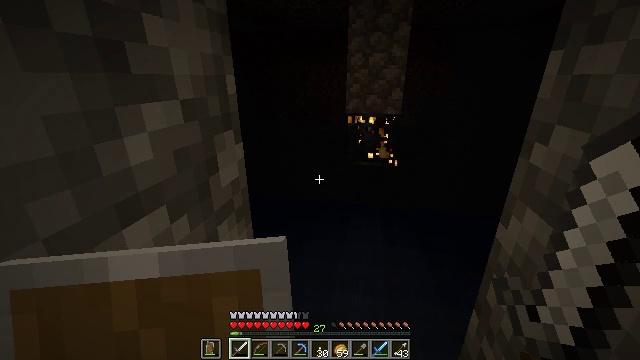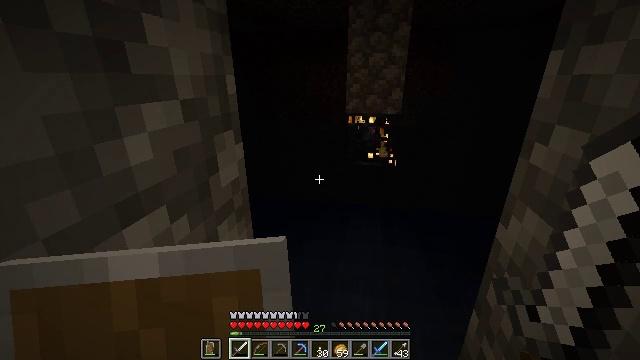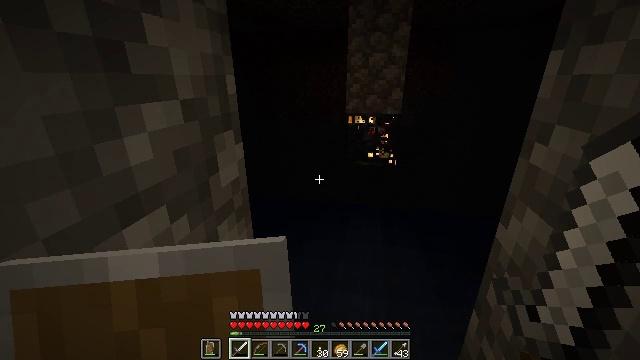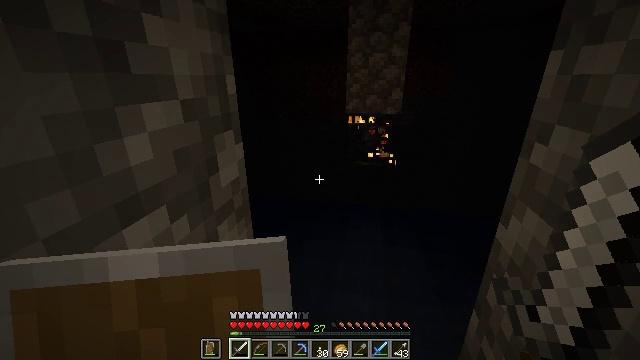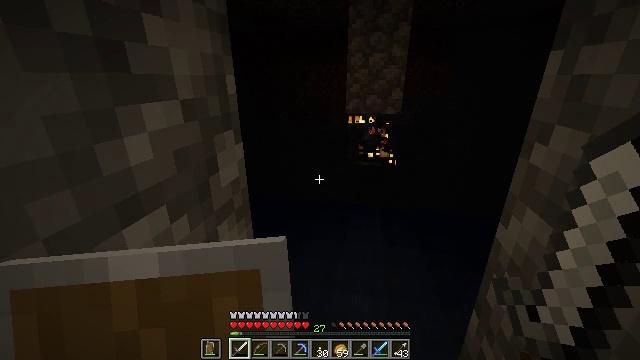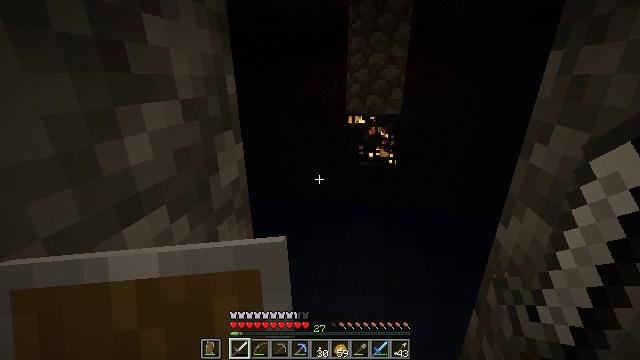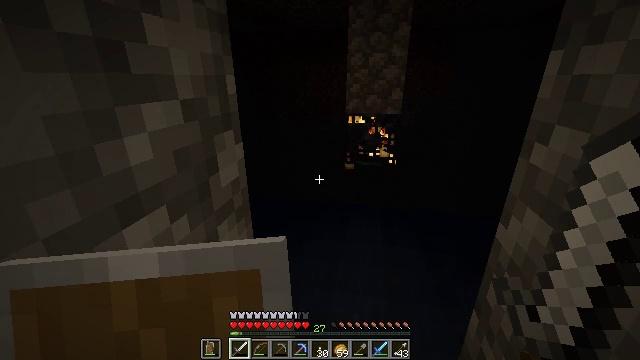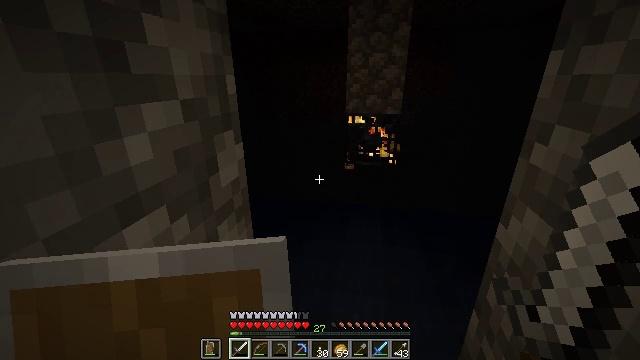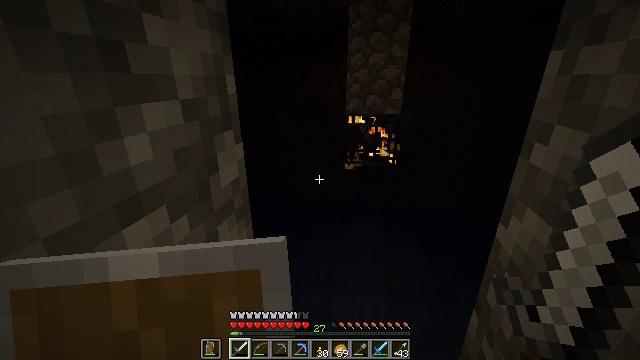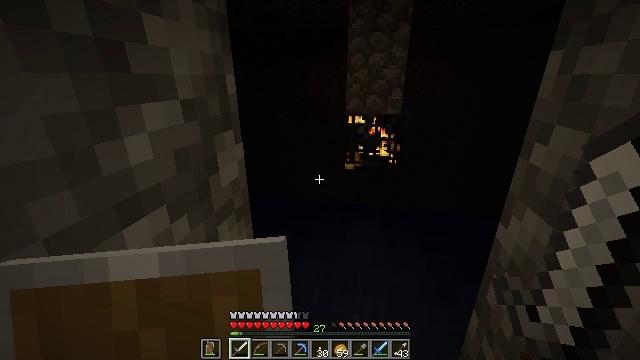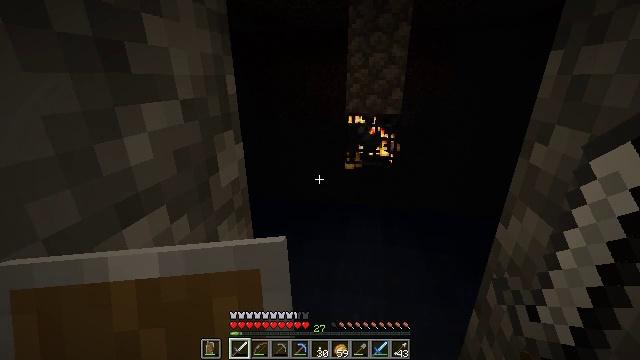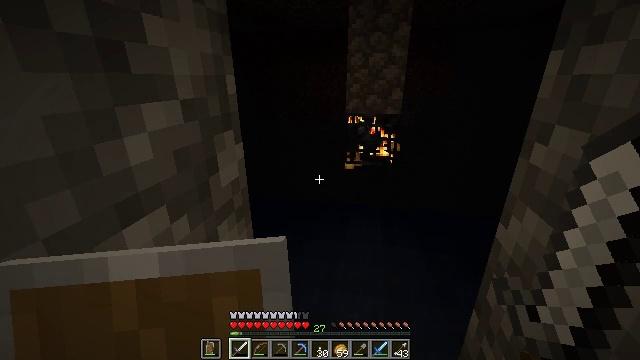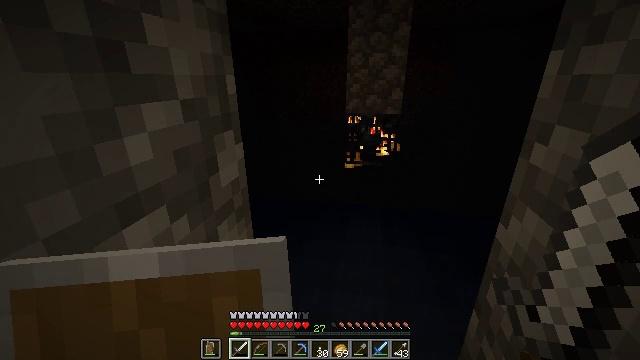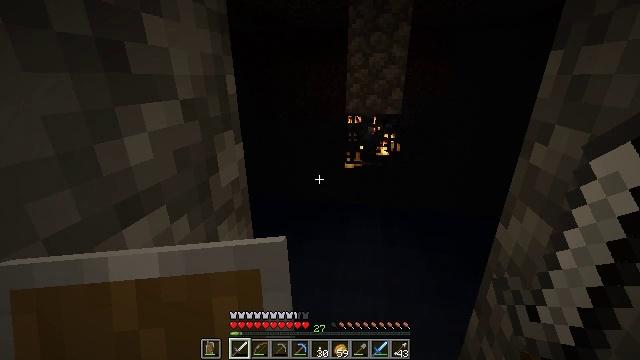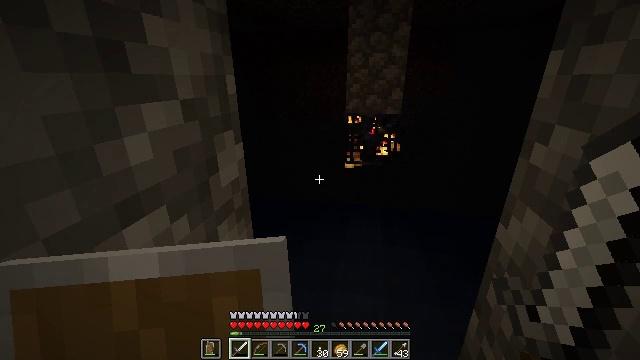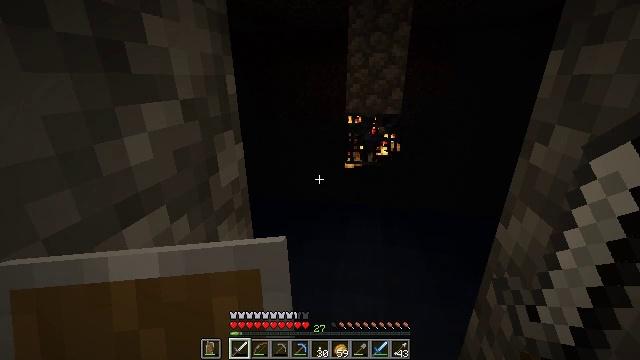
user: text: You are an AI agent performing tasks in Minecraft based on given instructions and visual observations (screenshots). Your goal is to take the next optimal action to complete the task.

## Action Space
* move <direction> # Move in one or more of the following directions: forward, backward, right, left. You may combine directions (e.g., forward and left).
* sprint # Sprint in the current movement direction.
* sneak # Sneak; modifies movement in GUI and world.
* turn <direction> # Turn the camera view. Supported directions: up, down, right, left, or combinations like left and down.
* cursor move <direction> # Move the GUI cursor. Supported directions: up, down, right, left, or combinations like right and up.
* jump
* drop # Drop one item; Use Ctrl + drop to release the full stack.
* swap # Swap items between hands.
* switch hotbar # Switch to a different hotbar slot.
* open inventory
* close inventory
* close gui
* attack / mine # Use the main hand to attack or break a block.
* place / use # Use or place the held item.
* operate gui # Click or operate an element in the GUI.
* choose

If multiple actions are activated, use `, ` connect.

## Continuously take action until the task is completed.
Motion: motion action
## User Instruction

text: Drop an iron sword.
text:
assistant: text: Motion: no_op
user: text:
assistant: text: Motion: no_op
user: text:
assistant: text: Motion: no_op
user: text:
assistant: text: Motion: no_op
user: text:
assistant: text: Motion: no_op
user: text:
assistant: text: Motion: no_op
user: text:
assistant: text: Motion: no_op
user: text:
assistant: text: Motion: no_op
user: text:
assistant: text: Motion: no_op
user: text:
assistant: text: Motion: no_op
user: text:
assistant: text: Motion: no_op
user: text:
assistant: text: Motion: no_op
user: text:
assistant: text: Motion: no_op
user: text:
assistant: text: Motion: no_op
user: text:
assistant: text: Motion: no_op
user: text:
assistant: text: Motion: no_op
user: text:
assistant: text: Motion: no_op
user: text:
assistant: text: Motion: no_op
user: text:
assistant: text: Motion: no_op
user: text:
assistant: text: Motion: no_op
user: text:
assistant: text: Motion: no_op
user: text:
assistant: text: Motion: no_op
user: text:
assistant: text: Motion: no_op
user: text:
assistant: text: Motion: no_op
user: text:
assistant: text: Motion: no_op
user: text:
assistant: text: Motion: no_op
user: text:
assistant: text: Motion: no_op
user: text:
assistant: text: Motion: no_op
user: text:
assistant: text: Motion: no_op
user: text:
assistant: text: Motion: no_op